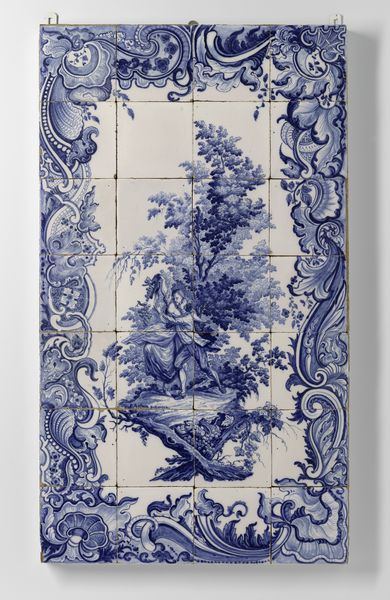
Titel: Tegeltableau met in blauw geschilderde voorstelling van één van de vier jaargetijden: de herfst
Künstler: Jan Aelmis
Standort: Amsterdam
Institution: Rijksmuseum
Schlagwörter: femme, fleurs, arbre, nature, bleu, enluminure, carrelage, carreaux